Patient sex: M
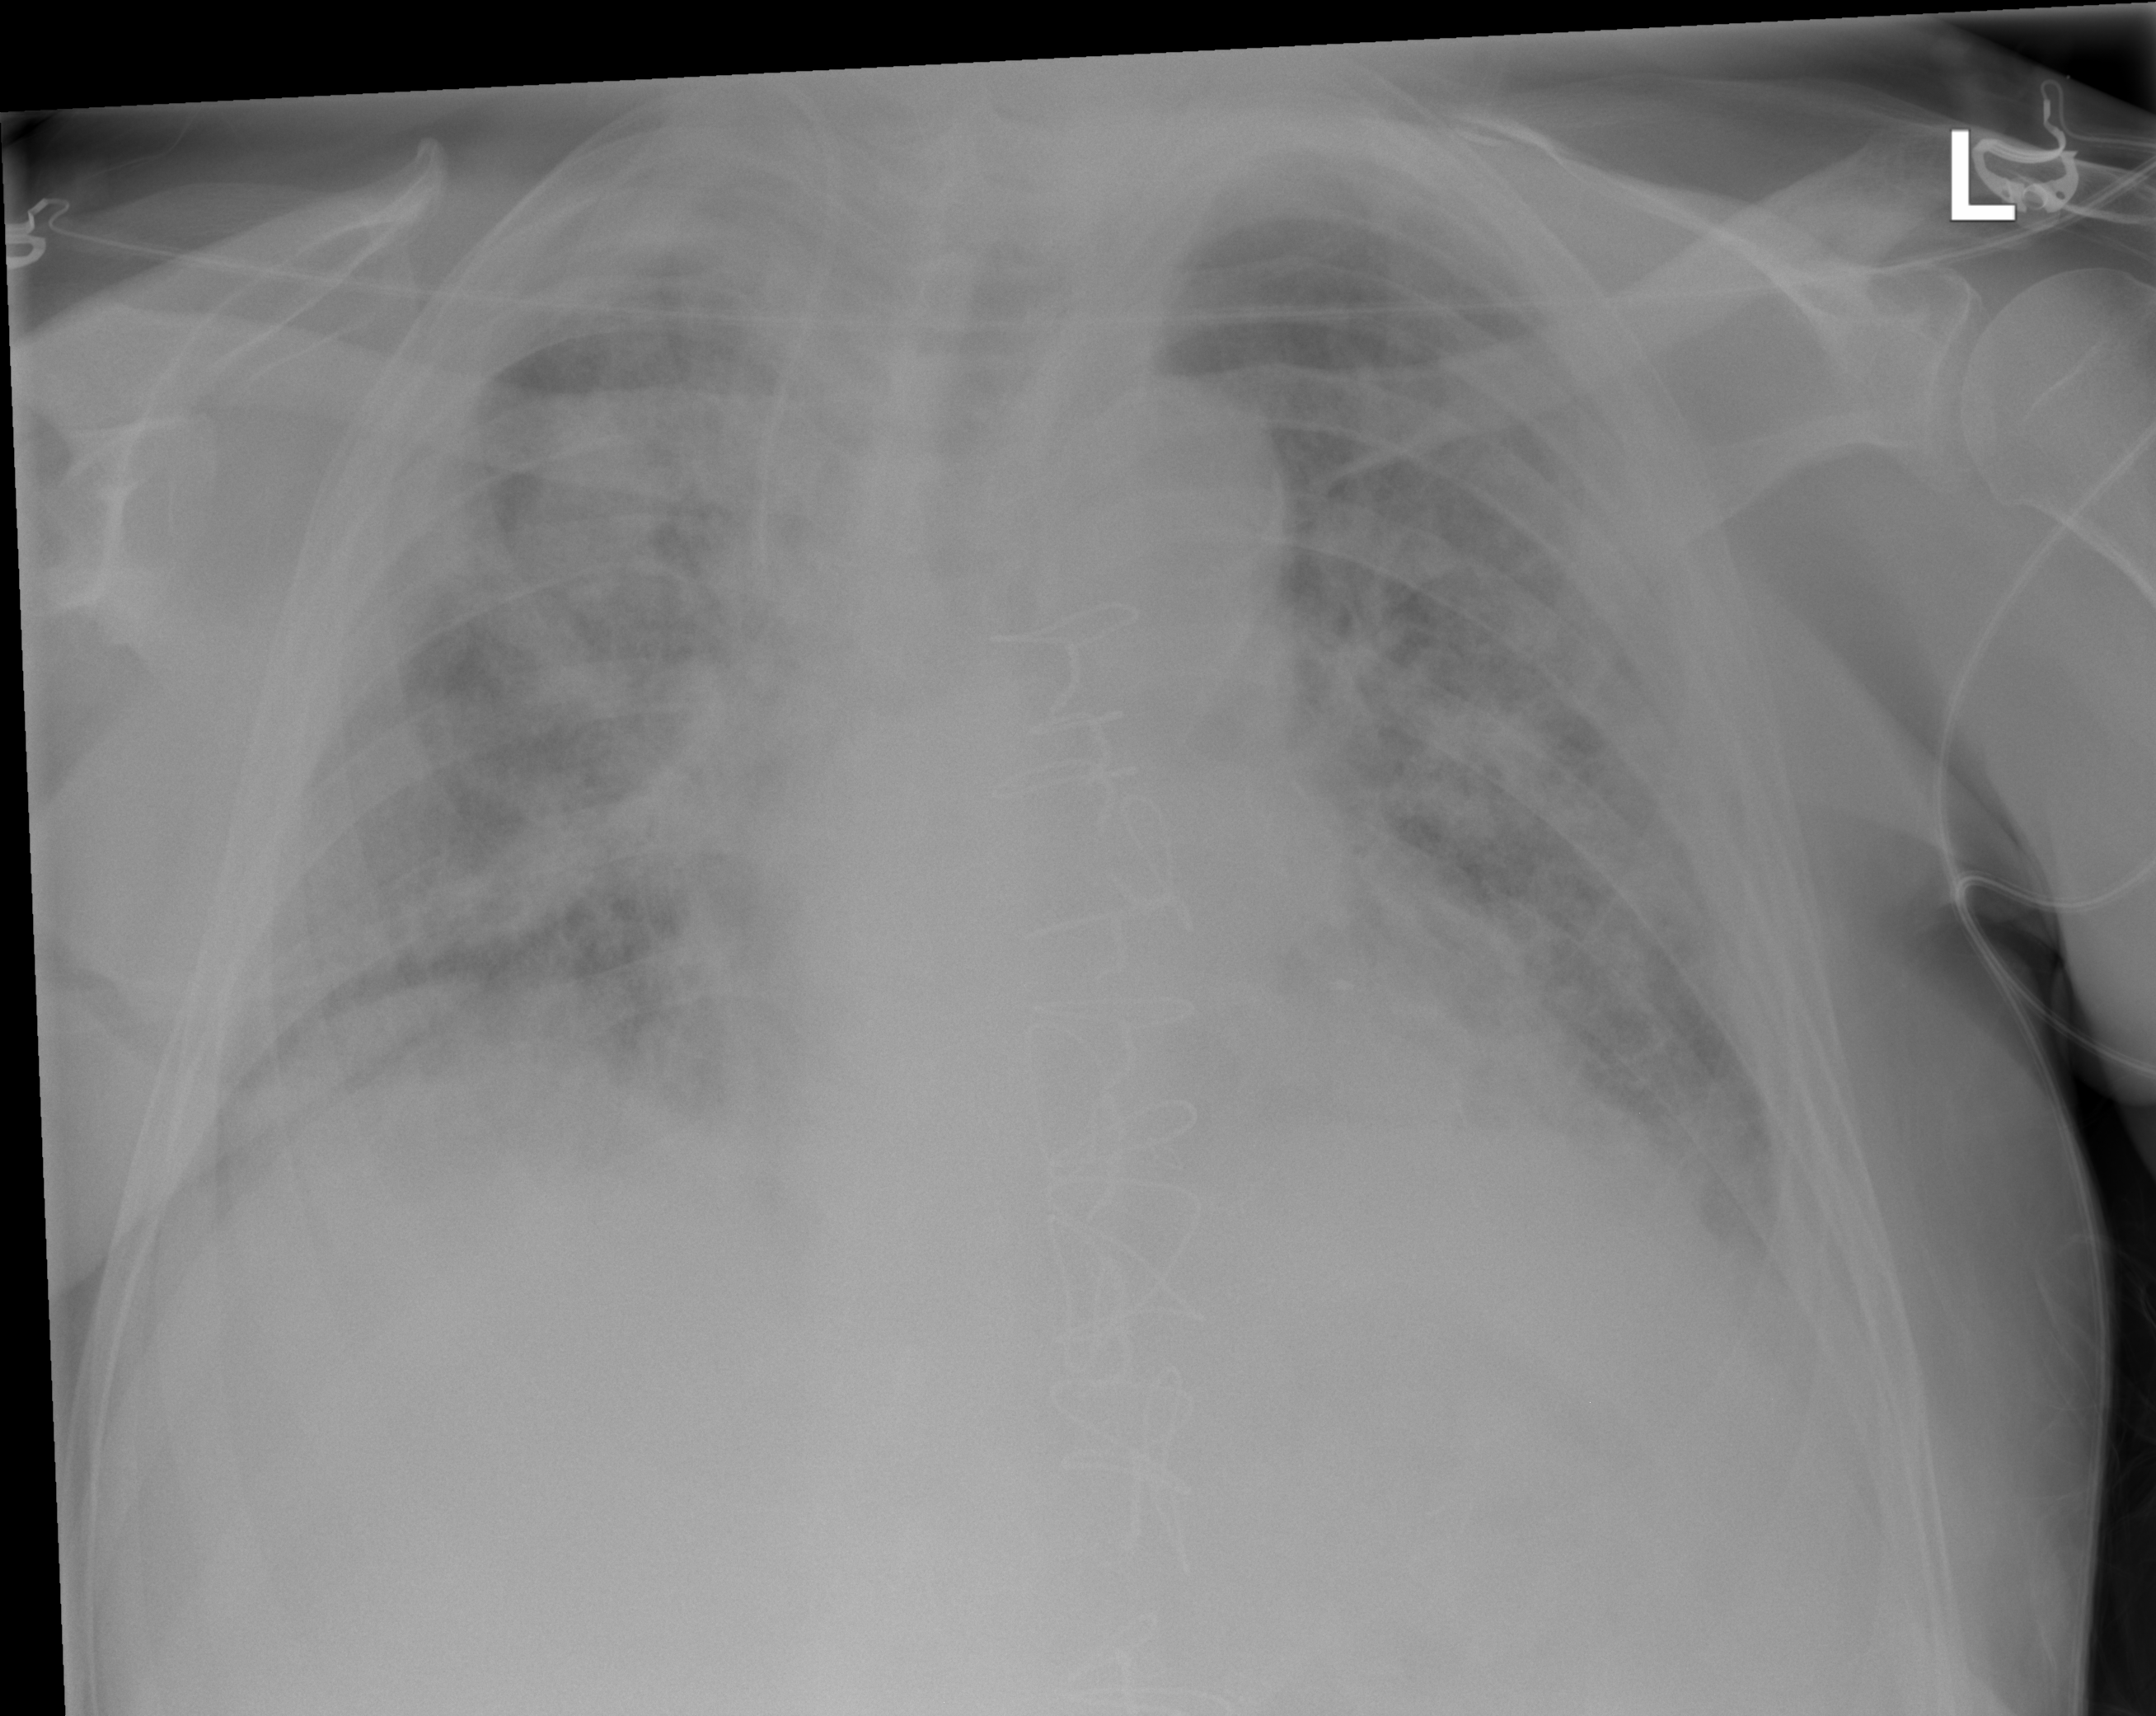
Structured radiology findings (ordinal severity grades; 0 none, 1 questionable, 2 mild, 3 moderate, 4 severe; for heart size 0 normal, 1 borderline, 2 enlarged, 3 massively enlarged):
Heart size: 2
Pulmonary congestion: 3
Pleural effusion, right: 1
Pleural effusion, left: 1
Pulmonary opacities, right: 3
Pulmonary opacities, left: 3
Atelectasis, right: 3
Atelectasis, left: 3